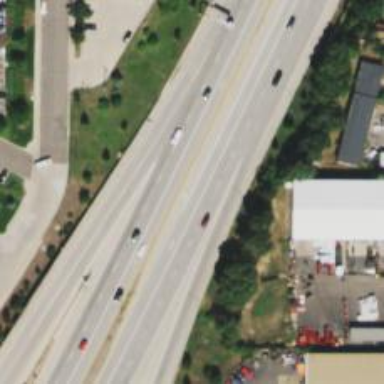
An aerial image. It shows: Trunk highway with expressway features.